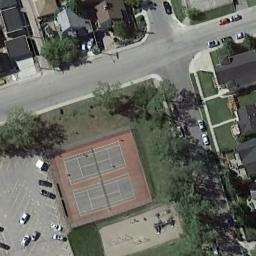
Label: tennis_court